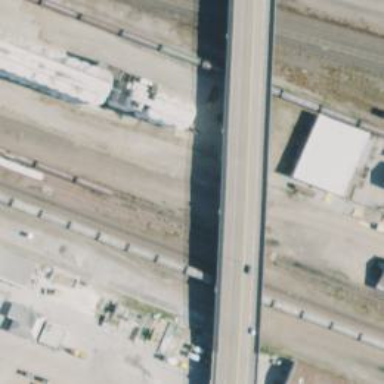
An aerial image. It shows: Secondary road crossing viaduct bridge.